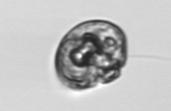
Label: Proterythropsis